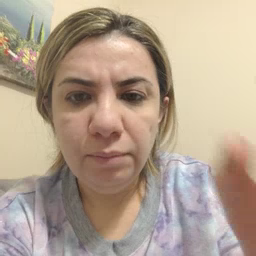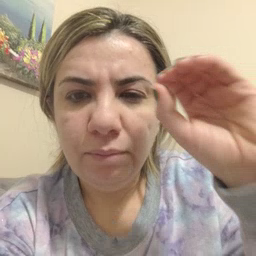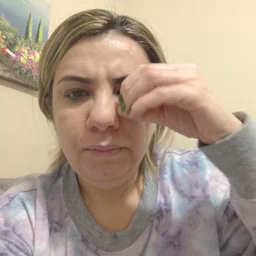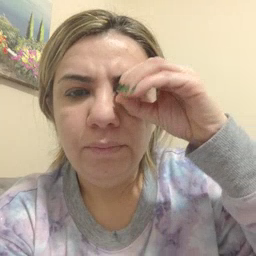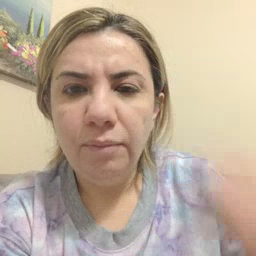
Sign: owl